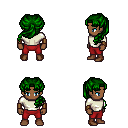
a pixel art fantasy rpg character, male body template, human, dark skin, white long-sleeve shirt, red pants, green princess hairstyle, leather bracers, brown shoes, four views (front, back, left, right), 2x2 character sprite sheet, small pixel art, hard edges, no anti-aliasing